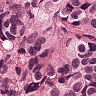
Metastatic tissue present: yes